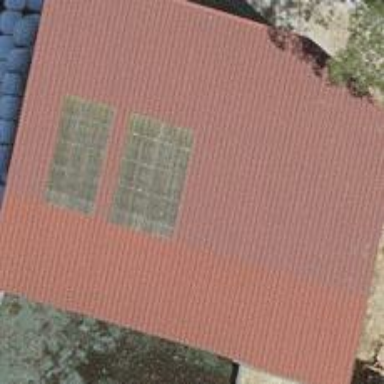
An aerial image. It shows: Shed building.